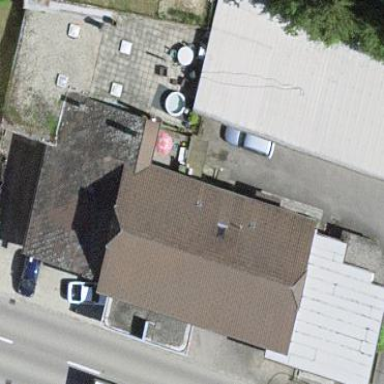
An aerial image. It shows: Building housing car repair shop.